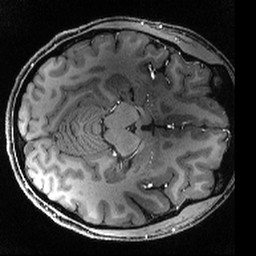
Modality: T1w
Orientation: axial
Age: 22
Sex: female
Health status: healthy
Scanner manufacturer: siemens
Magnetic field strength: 9.4 T
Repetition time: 3.8 s
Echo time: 0.0025 s